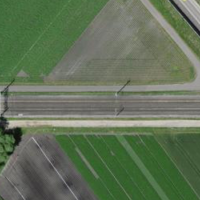
EUNIS habitat code: 52
Species observed at this site:
Lamium galeobdolon
Fagus sylvatica